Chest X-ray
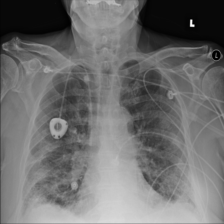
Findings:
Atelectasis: negative
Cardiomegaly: negative
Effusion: negative
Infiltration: negative
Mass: negative
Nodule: negative
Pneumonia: negative
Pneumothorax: negative
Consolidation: negative
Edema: negative
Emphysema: negative
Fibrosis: negative
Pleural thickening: negative
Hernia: negative